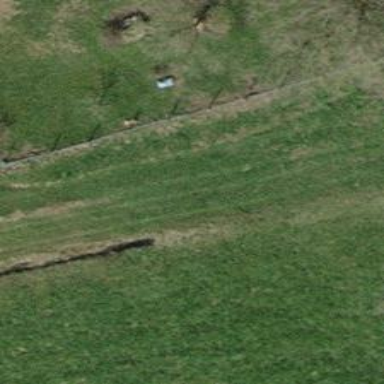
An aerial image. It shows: Culvert tunnel crossing ditch waterway.